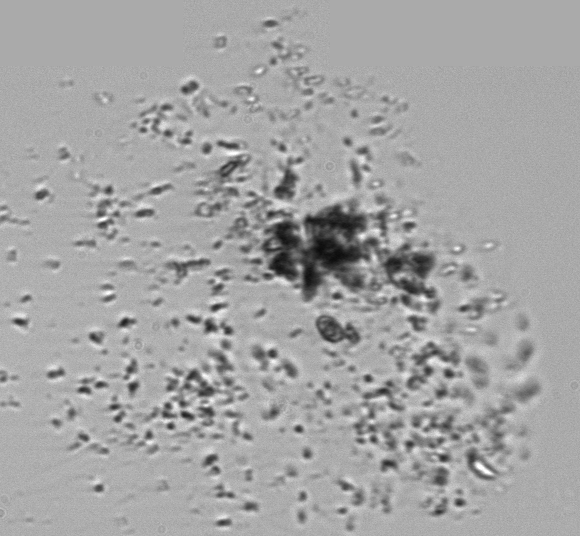
Label: Phaeocystis_debris